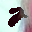
Label: 2